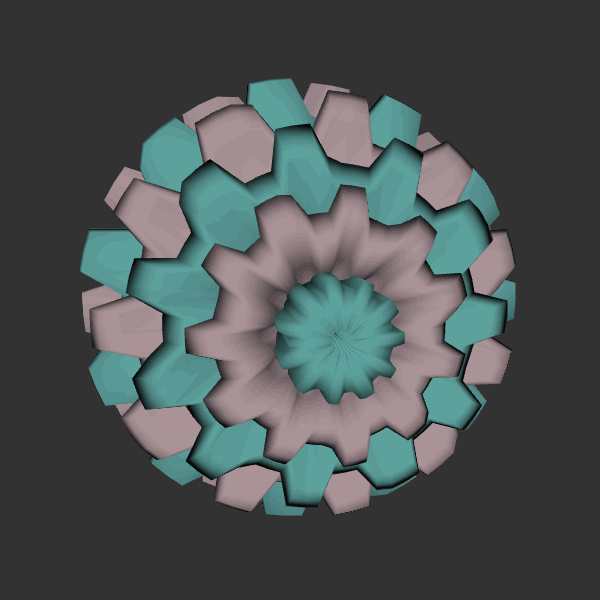
Background: dark